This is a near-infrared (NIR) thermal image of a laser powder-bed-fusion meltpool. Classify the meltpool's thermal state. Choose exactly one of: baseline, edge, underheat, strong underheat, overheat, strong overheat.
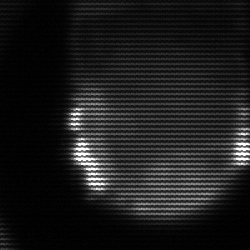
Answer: edge